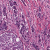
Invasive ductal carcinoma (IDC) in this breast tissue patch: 1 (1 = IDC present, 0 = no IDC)